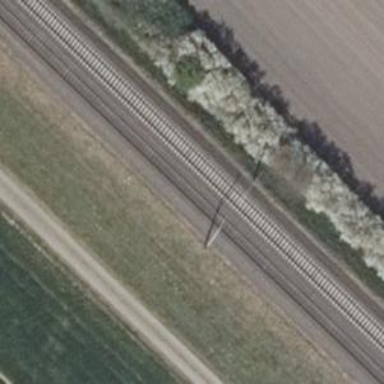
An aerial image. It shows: Milestone along the railway with catenary mast.